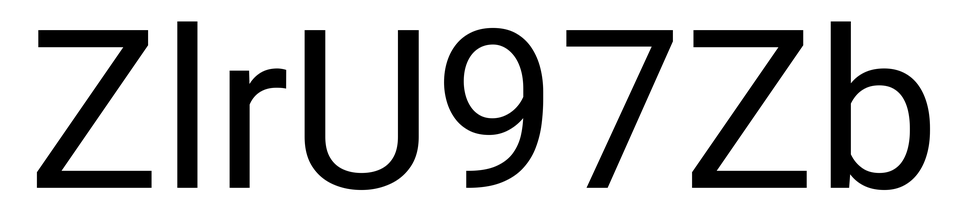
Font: Roboto_Regular